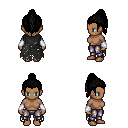
a pixel art fantasy rpg character, female body template, human, dark skin, black tattered cape, metal pants, black long topknot hairstyle, white cloth bracers, four views (front, back, left, right), 2x2 character sprite sheet, small pixel art, hard edges, no anti-aliasing